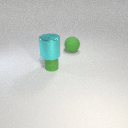
large cyan metal cylinder above small green rubber cylinder